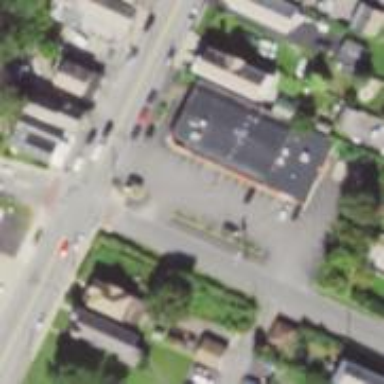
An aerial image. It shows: Convenience shop.